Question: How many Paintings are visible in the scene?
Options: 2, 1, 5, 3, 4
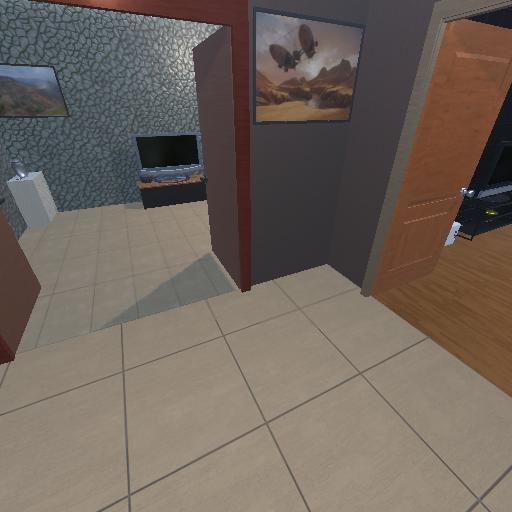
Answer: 2